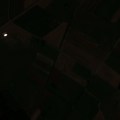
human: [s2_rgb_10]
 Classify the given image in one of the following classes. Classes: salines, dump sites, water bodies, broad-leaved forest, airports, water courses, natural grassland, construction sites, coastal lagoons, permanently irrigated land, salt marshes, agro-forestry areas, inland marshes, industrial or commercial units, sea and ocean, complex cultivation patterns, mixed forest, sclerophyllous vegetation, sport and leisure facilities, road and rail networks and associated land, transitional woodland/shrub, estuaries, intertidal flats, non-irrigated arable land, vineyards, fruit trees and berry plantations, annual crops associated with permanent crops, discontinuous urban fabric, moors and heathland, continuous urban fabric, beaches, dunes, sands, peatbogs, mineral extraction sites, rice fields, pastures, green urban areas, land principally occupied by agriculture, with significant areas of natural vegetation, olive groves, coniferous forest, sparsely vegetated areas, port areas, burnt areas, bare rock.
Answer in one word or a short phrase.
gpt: non-irrigated arable land, broad-leaved forest